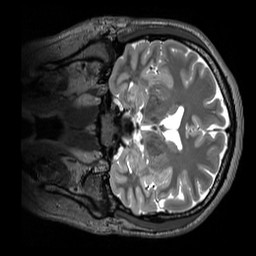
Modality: T2w
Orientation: coronal
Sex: male
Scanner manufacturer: siemens
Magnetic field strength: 3 T
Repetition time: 3.2 s
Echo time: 0.409 s